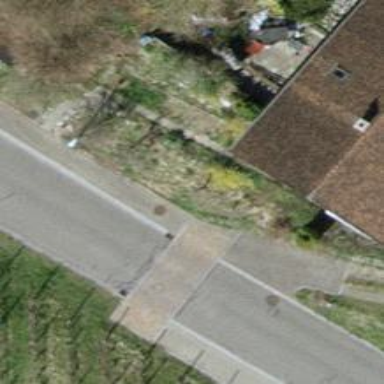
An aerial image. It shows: Sidewalk along the footway.